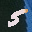
Label: 5